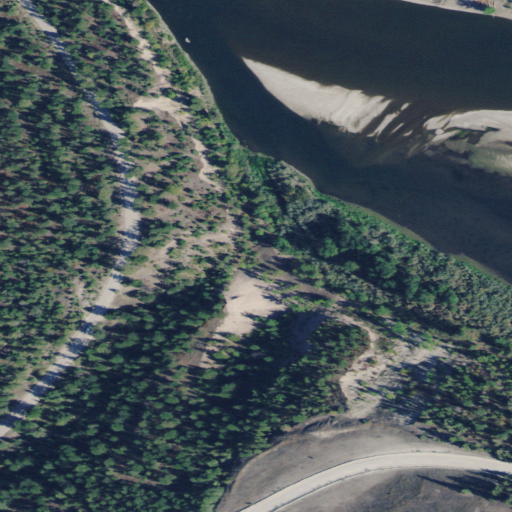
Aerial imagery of valley in Montana named Dry Gulch containing evergreen forest, open water, shrub, low intensity development, herbaceous wetlands, grassland, and open development